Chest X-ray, PA view. Patient: 51 years old, sex F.
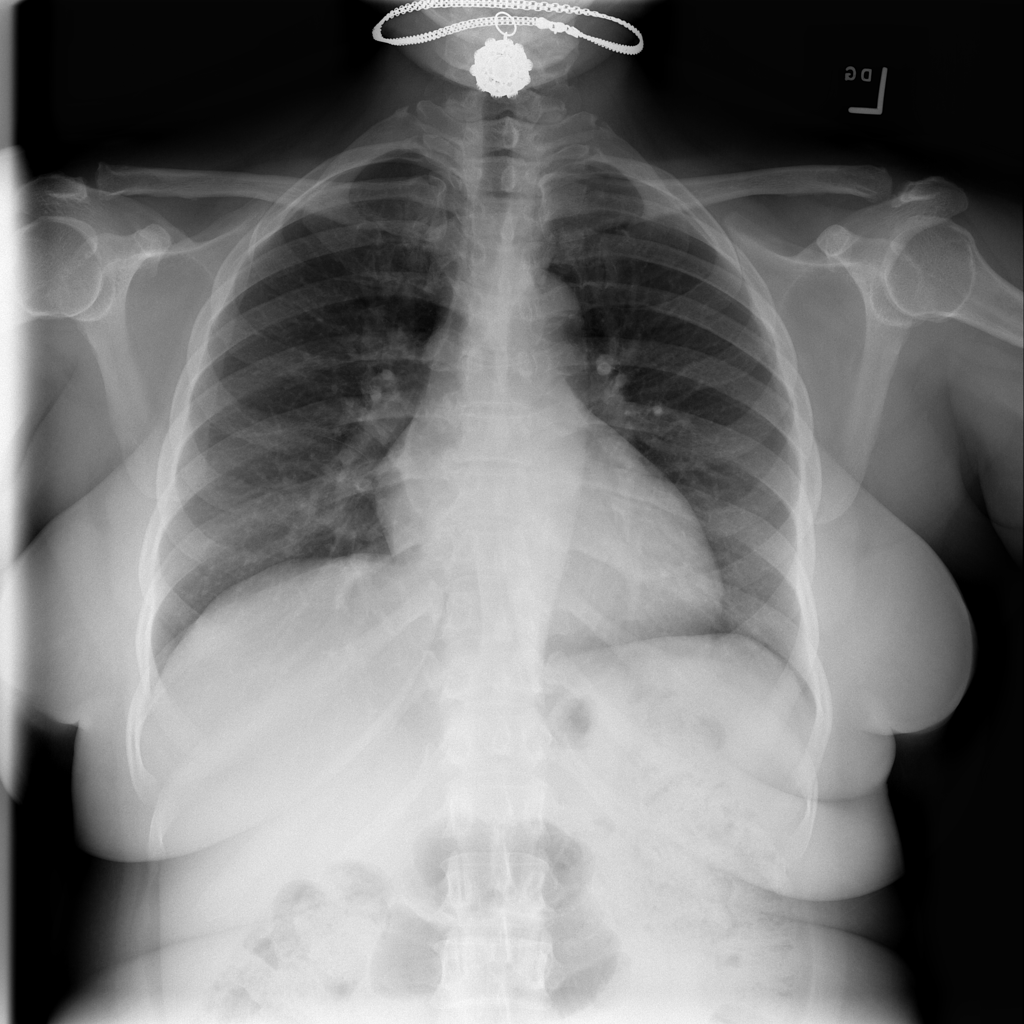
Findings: No Finding